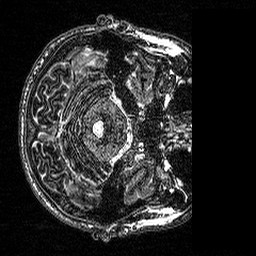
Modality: MP2RAGE
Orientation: axial
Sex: male
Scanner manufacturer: siemens
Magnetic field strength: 3 T
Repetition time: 5 s
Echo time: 0.00292 s